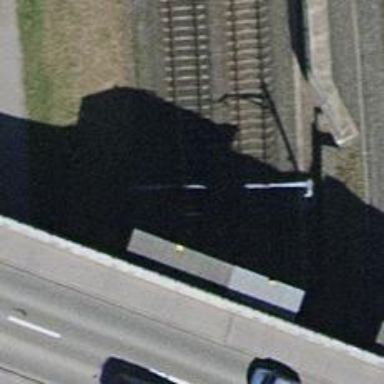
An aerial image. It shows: Railway milestone.